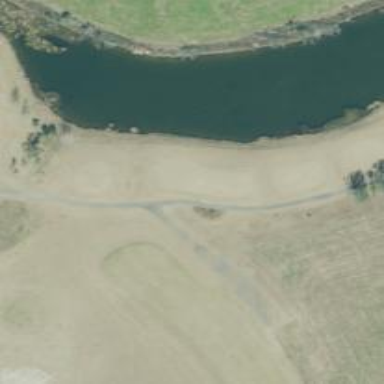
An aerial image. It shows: Path for golf carts.